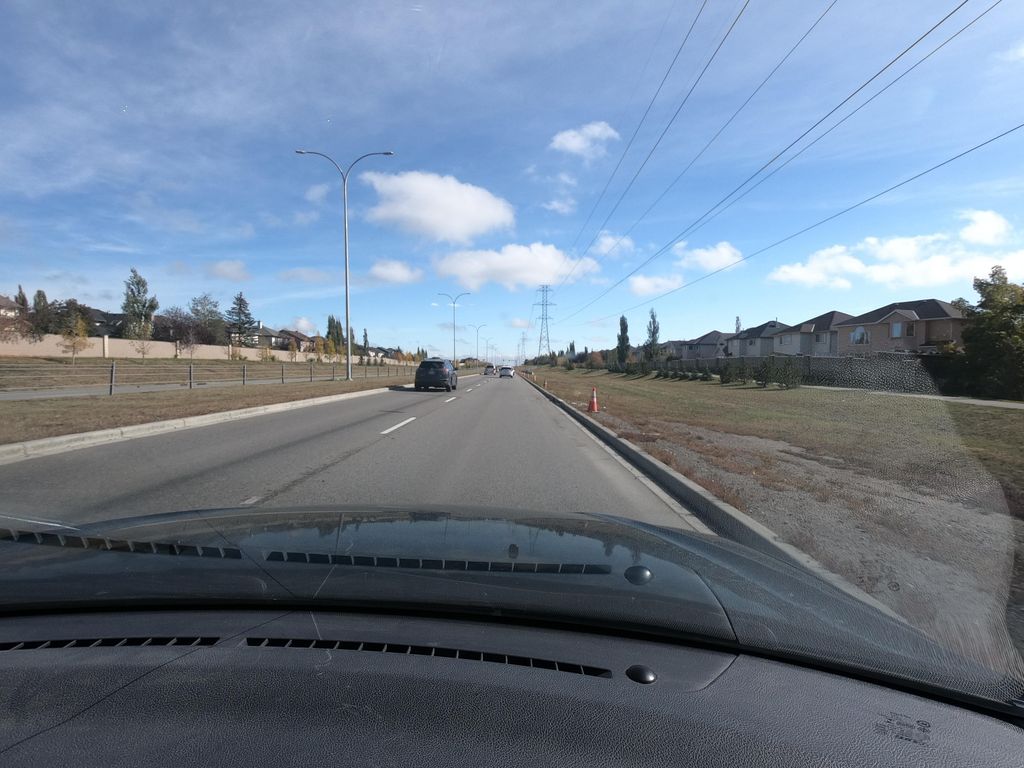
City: calgary